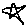
Label: star